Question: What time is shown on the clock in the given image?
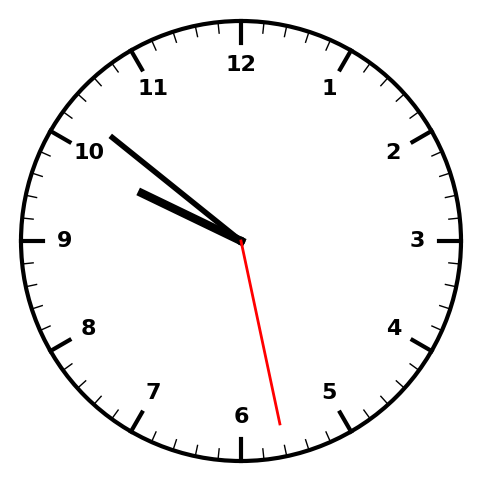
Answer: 09:51:28